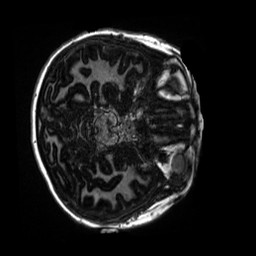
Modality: MP2RAGE
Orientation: axial
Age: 10
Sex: female
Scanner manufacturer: siemens
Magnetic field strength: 3 T
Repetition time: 4 s
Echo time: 0.00303 s